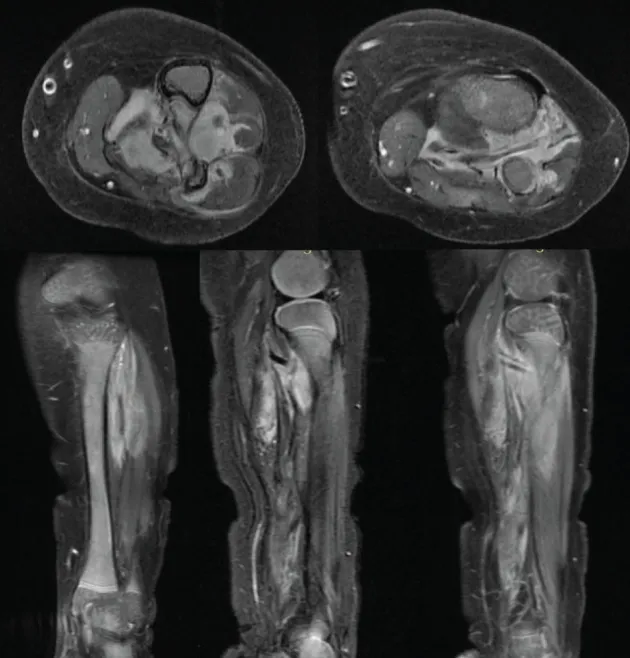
MRI scan images of the left leg showing local recurrence after wide local resection and 17 cycles of VAC-based chemotherapy.
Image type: radiology (mri)